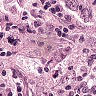
Metastatic tissue present: yes